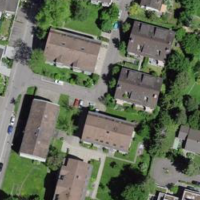
EUNIS habitat code: 55
Species observed at this site:
Bellis perennis
Phaneroptera nana
Leptoglossus occidentalis
Zoropsis spinimana